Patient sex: M
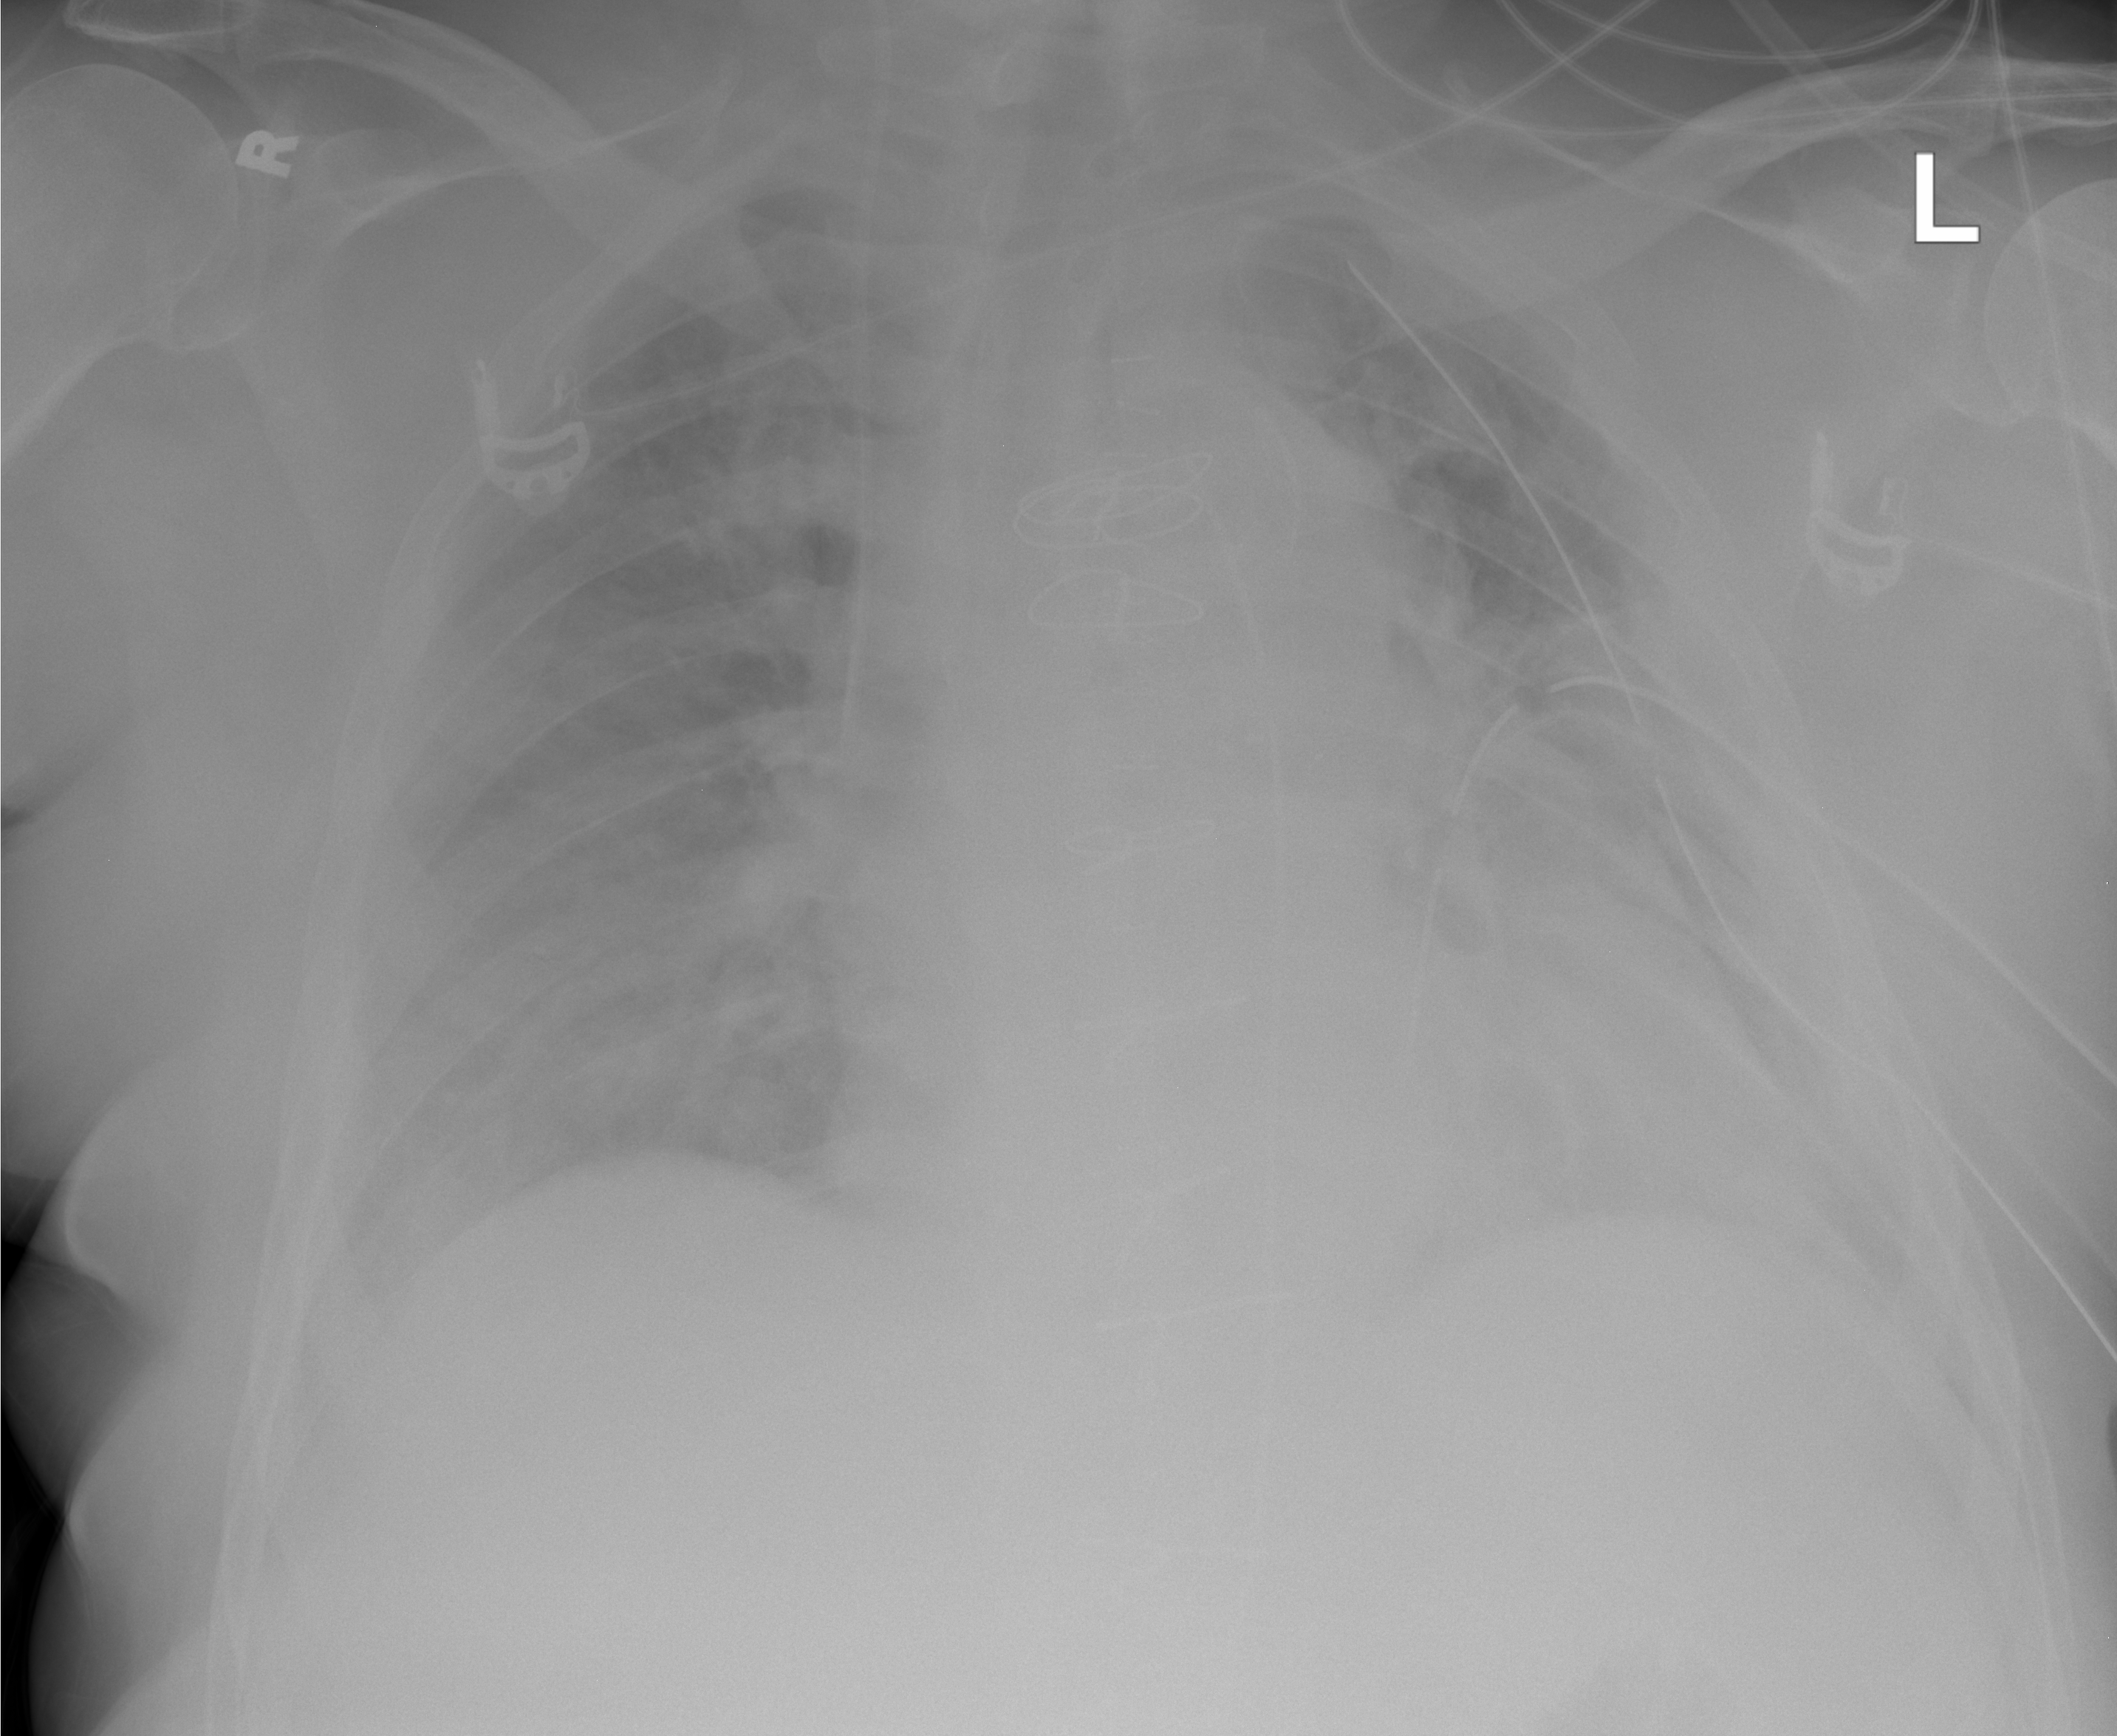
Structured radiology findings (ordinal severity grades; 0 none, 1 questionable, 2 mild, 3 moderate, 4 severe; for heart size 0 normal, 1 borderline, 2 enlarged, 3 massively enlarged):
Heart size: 2
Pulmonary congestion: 3
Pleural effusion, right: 2
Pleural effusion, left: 2
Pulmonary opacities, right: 2
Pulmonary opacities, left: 2
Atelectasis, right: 0
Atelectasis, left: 2